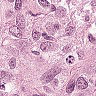
Metastatic tissue present: yes